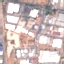
Land use / land cover: Industrial